Aerial crown-view tile of a tropical tree (Barro Colorado Island, Panama), acquired 20250616:
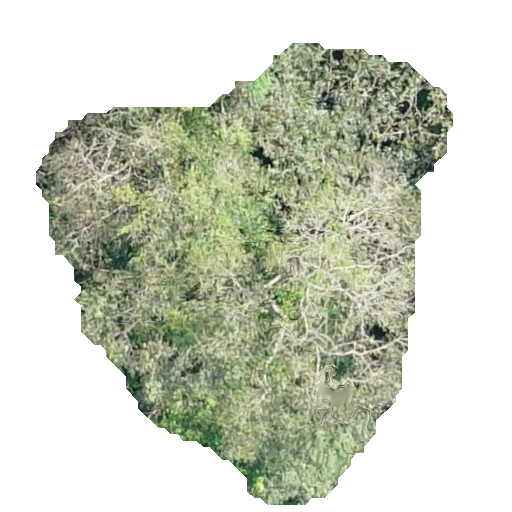
Species: Luehea seemannii
GBIF accepted scientific name: Luehea seemannii
Crown area: 183.064 m²